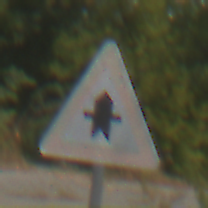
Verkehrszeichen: Vorfahrt
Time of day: Midday
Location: Outdoor (Suburban)
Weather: PartlyCloudy
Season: Summer
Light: Natural